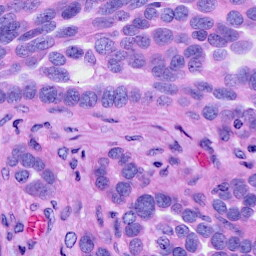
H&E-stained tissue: Ovarian